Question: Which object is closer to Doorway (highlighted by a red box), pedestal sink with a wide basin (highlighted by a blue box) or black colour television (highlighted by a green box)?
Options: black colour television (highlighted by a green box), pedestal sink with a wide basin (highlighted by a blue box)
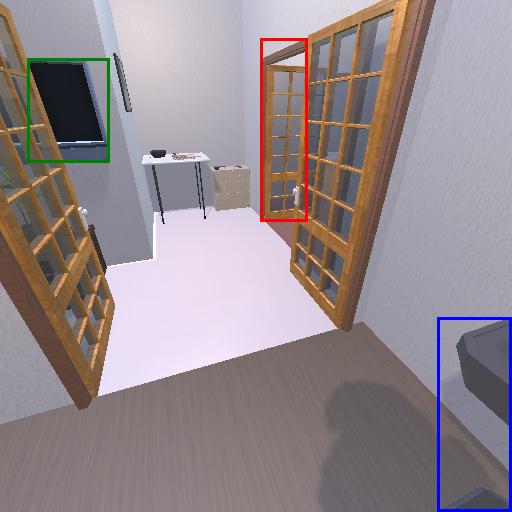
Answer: black colour television (highlighted by a green box)